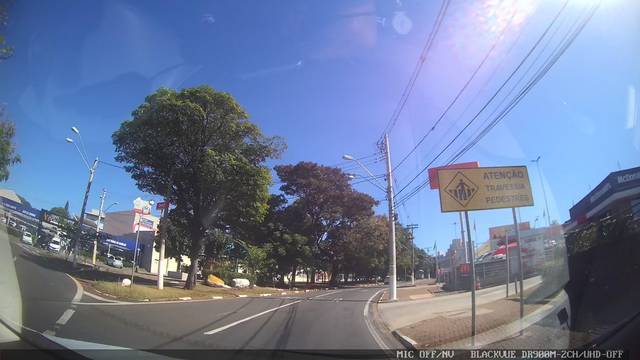
Region: Brazil
Coordinates: -22.873, -47.062